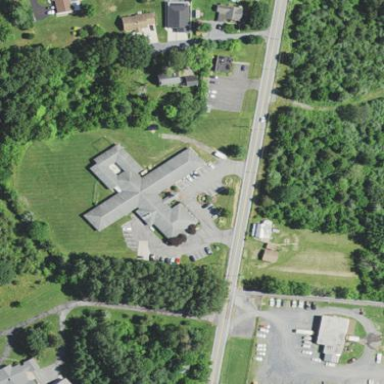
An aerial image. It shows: Nursing home building.